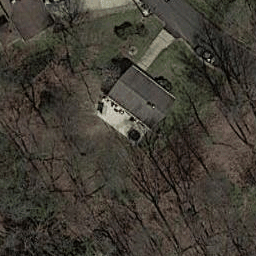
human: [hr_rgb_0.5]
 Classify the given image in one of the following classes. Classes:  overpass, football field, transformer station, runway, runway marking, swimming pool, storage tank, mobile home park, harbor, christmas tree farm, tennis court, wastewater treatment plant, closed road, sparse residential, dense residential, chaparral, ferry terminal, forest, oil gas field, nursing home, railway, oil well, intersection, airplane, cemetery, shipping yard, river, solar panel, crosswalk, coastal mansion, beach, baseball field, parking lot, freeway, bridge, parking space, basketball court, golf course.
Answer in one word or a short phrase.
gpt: sparse residential